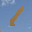
Label: 1